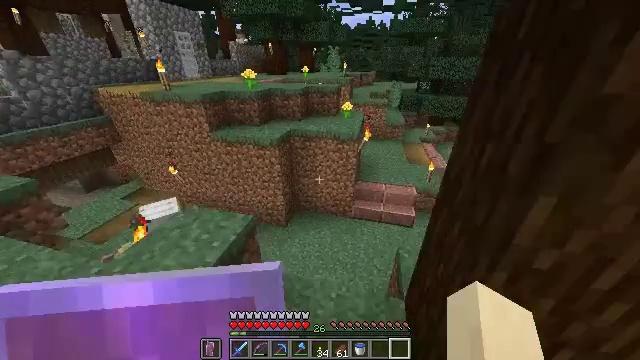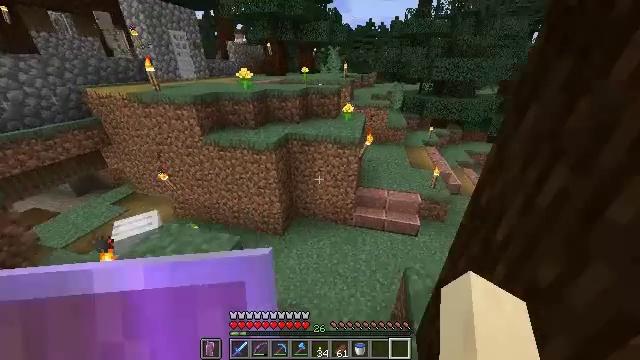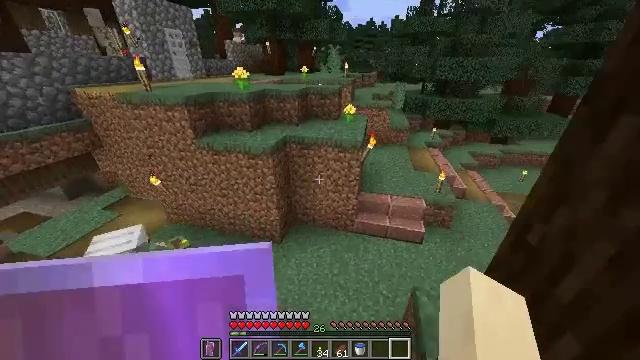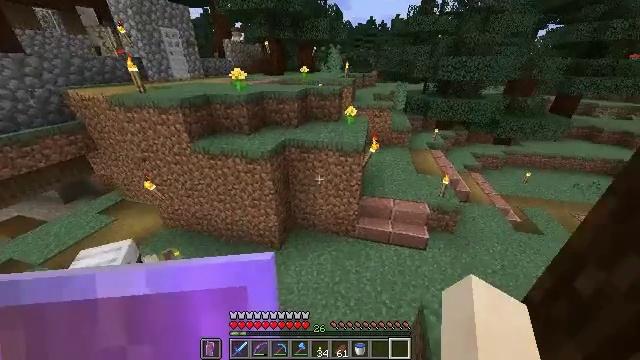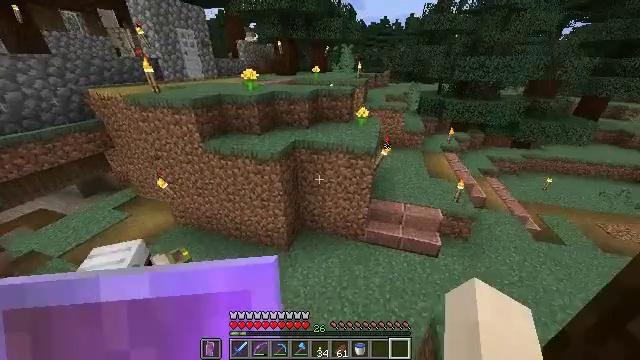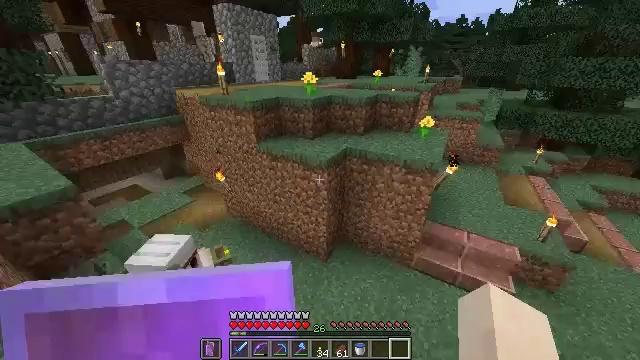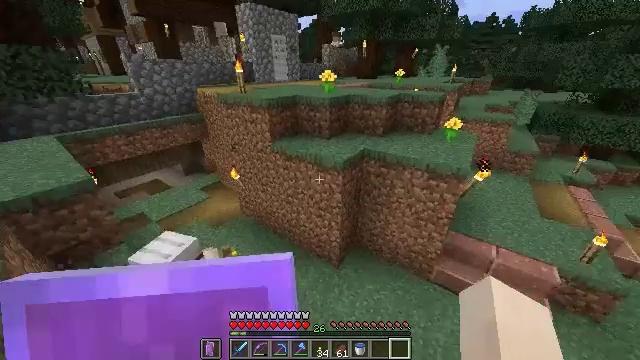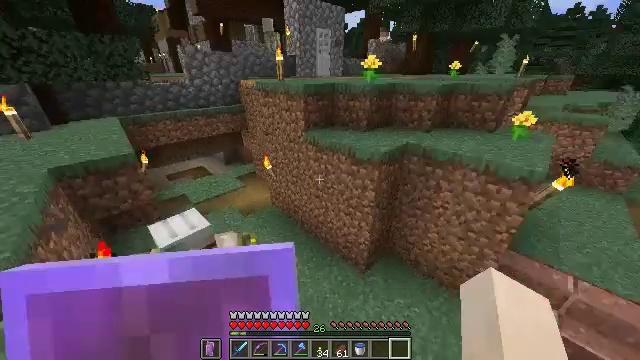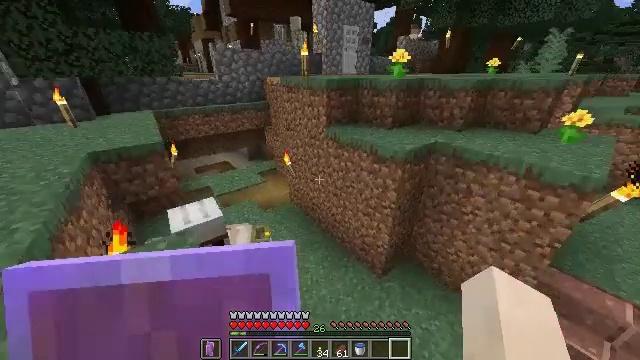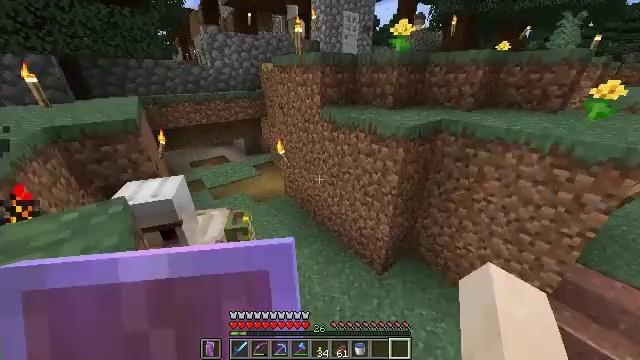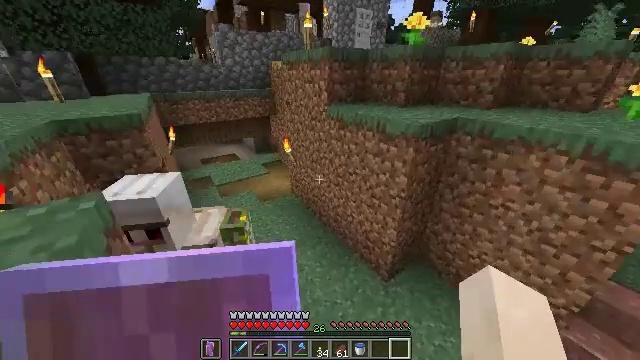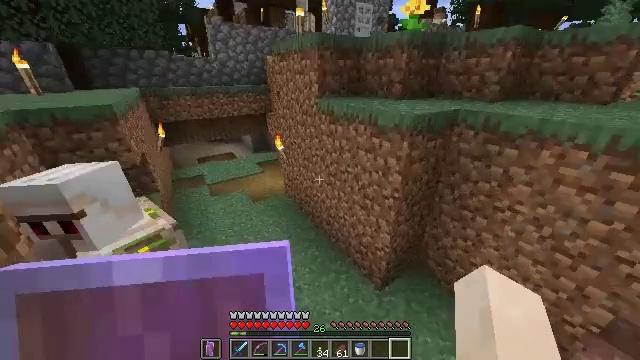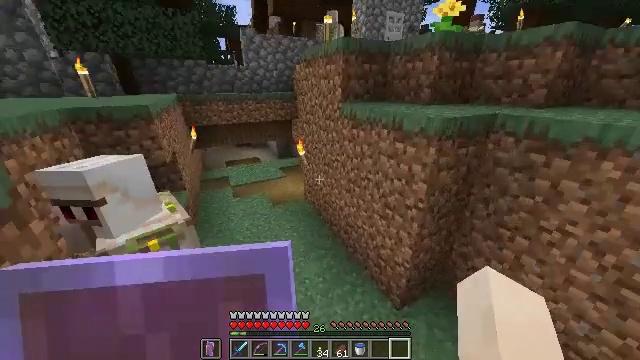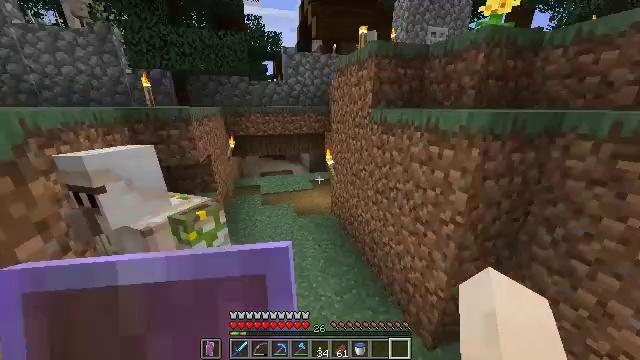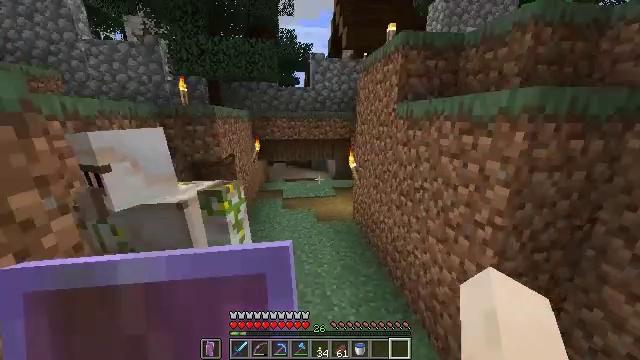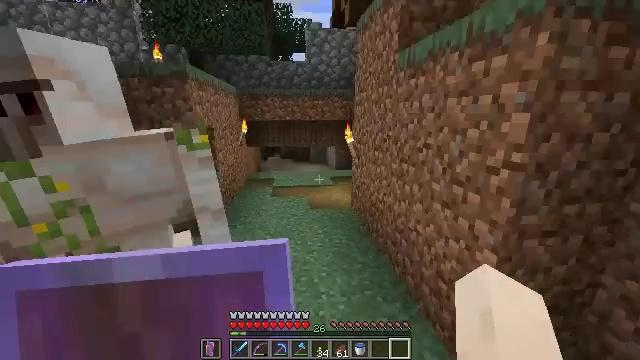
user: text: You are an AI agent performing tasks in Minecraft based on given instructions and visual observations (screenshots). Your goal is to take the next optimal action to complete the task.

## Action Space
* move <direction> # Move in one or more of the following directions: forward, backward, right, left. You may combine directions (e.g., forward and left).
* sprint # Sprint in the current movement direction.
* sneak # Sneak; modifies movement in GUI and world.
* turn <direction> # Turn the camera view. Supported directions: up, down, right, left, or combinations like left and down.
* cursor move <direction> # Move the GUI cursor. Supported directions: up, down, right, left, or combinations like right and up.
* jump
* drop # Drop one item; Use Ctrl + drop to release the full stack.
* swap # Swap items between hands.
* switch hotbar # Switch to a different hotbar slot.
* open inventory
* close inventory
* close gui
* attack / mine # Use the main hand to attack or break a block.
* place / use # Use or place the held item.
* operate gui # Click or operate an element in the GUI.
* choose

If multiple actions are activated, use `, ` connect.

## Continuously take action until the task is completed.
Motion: motion action
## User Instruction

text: Break the grass block.
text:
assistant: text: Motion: move forward
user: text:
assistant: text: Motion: move forward
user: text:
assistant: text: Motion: move forward
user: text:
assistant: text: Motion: move forward, turn left
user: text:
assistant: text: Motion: move forward, turn left
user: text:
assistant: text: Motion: move forward, turn left
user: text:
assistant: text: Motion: move forward and move right, turn left
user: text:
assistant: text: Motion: move forward and move right, turn left
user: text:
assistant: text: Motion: move forward and move right
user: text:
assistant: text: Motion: move forward and move right, turn left
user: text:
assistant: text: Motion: move forward and move right
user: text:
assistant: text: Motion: move forward and move right, turn left and up
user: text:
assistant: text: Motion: move right, turn left and up
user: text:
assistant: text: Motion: turn left and up
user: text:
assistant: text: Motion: no_op
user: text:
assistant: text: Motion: turn up
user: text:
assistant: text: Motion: turn left and up
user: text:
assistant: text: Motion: move back
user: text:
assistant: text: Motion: move back, turn right and down
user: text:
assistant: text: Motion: move back, turn right and down
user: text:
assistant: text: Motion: move back and move right, turn right and up
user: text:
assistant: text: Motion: move right, turn right
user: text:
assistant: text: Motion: move forward and move right
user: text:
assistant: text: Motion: move forward and move right
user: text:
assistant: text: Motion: move forward and move right, turn left and up
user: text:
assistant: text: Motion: move forward and move right, turn left and up
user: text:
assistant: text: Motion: move forward, turn left and up
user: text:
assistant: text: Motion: move forward and move right, turn left
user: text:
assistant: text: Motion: move forward and move right, turn left and up
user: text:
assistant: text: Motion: move forward and move right, turn left and up